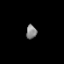
Tissue: prostate
Cell type: T cells
Senescence score: 0.3382
Nuclear area (px): 142
Mean DAPI intensity: 135.352